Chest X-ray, PA view. Patient: 52 years old, sex M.
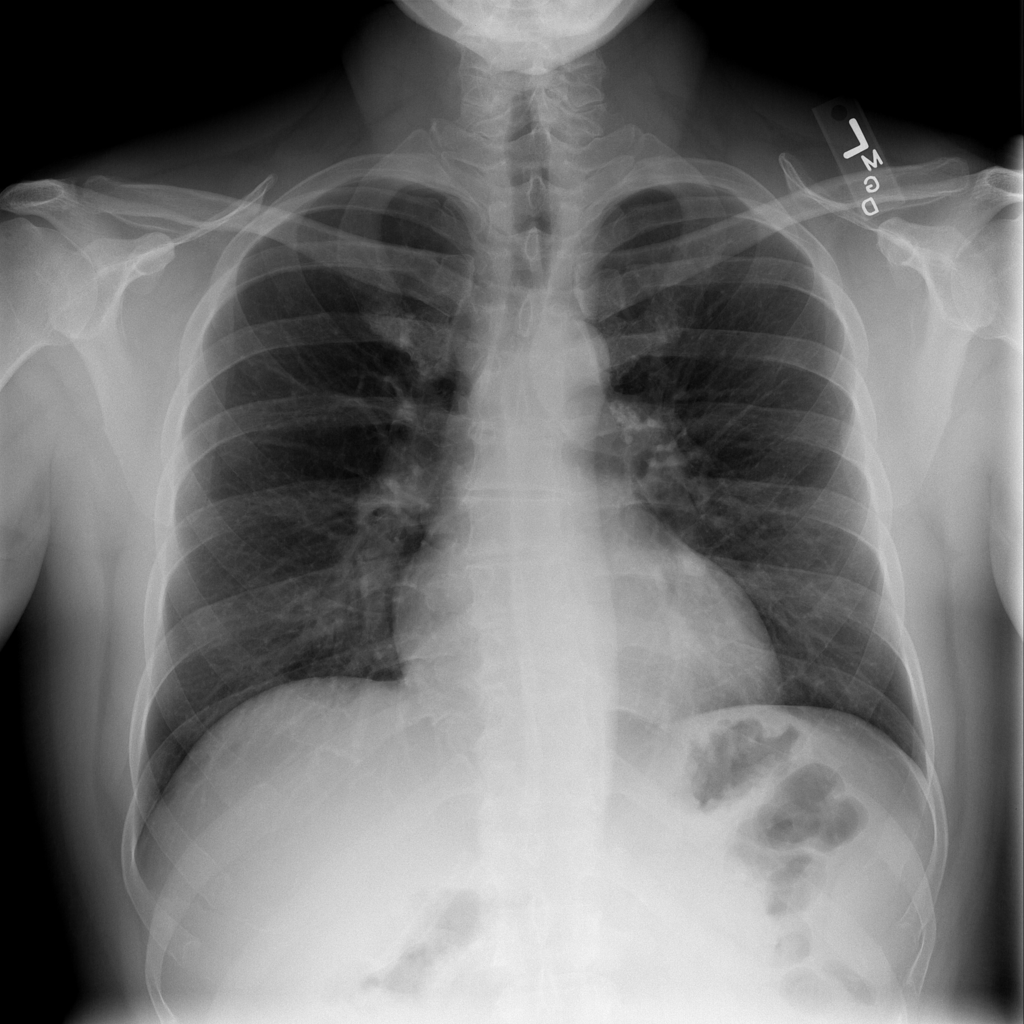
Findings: No Finding